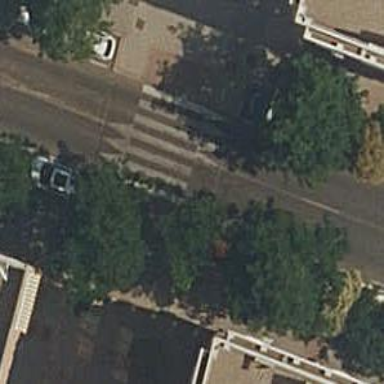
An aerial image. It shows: Pedestrian road.